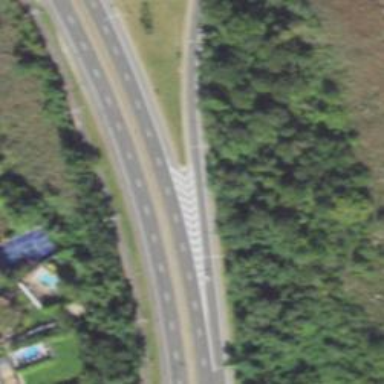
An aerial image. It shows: Trunk highway with expressway features.